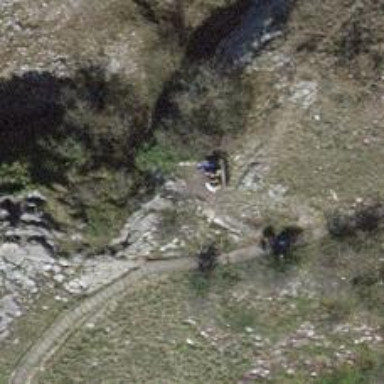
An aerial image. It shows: Bench.